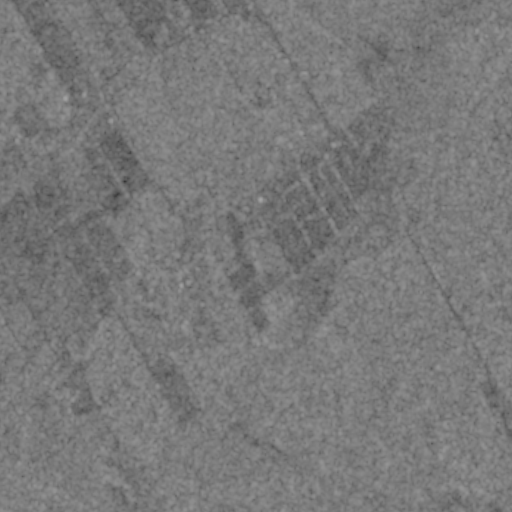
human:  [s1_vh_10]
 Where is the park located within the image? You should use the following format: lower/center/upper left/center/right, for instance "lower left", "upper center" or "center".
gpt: The park is located in the upper left of the image.
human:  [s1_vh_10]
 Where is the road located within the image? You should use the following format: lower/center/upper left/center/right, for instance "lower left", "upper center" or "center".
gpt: There is no road in the image.

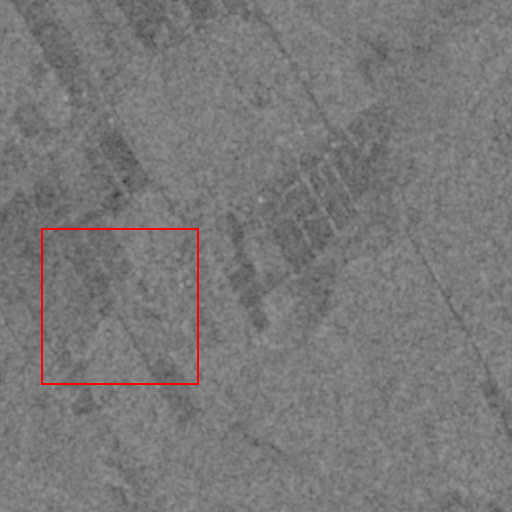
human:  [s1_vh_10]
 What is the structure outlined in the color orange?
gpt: There is no orange outline.
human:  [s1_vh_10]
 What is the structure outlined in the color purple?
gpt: There is no structure outlined in purple.